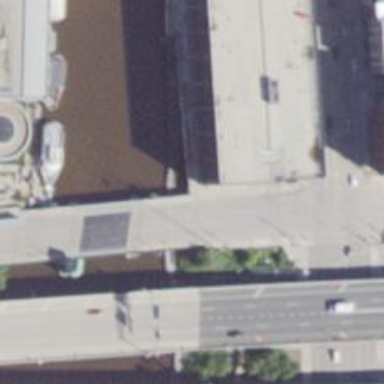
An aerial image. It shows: Movable lift bridge on footway.